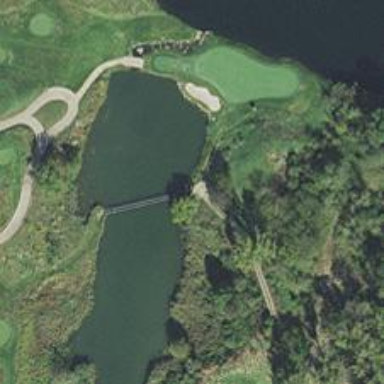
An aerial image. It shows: Pathway for golfing.